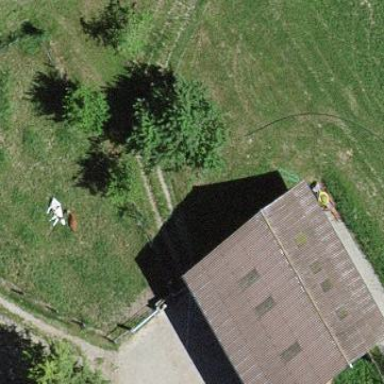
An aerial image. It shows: Shed.